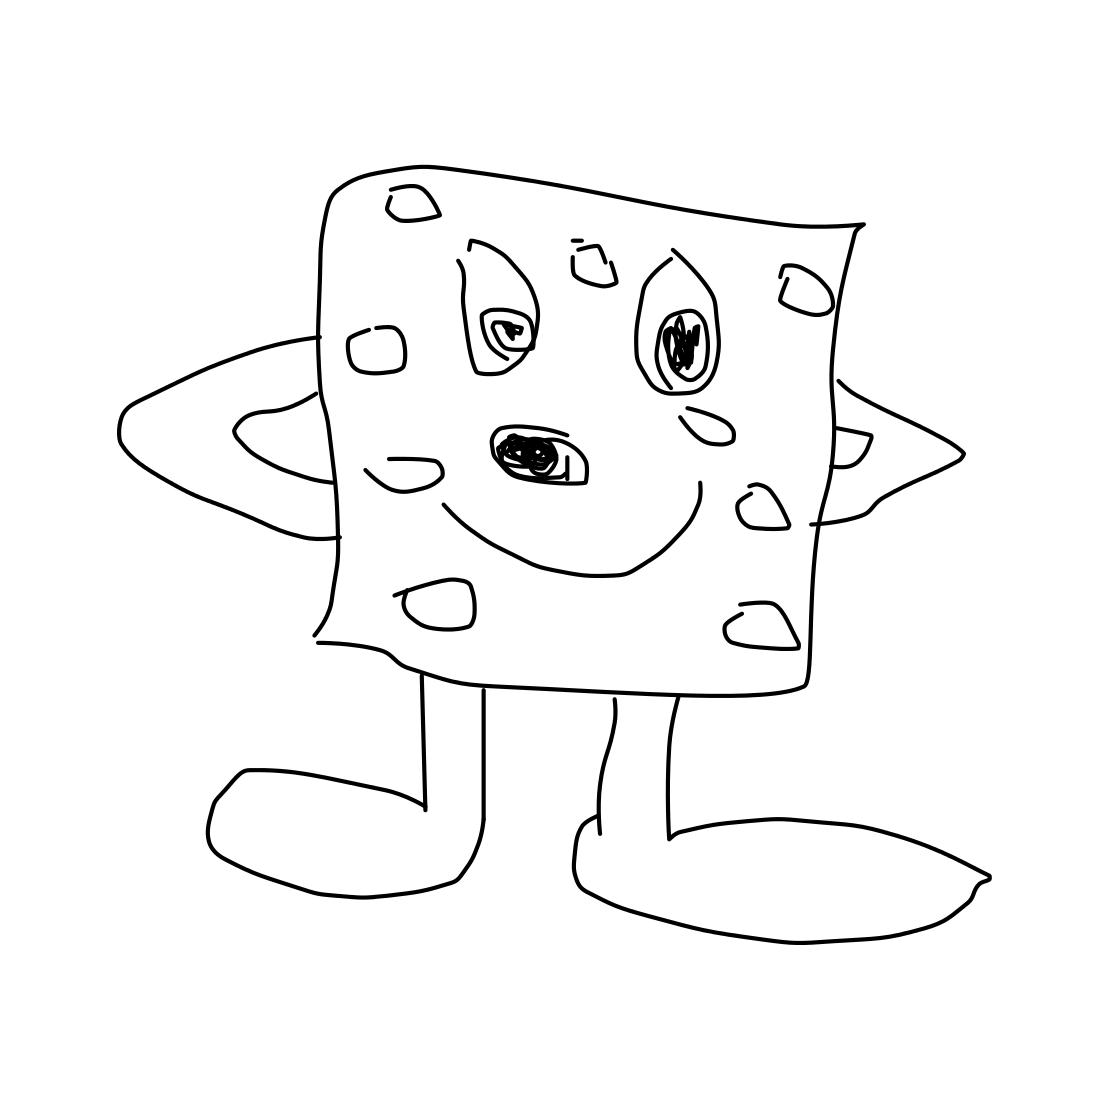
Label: sponge bob